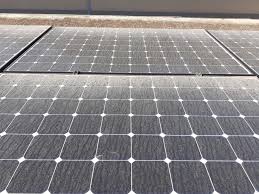
Label: Dusty